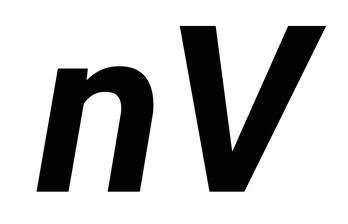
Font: Roboto-Italic_Bold_Italic